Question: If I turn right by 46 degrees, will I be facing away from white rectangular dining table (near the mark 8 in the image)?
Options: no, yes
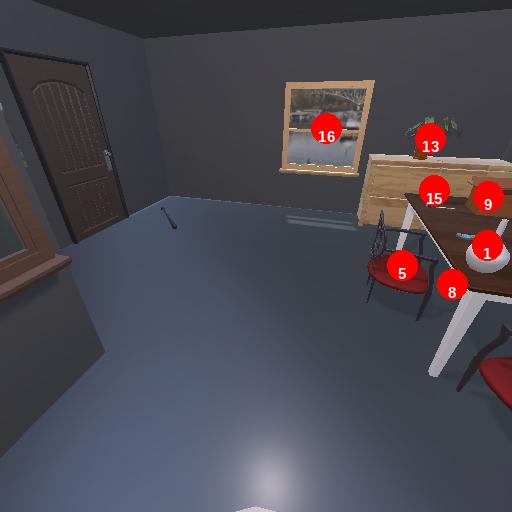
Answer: no